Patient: sex F, age 47
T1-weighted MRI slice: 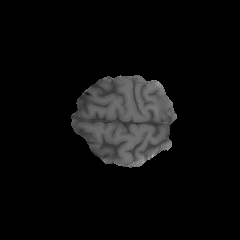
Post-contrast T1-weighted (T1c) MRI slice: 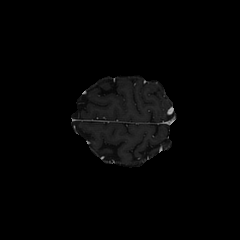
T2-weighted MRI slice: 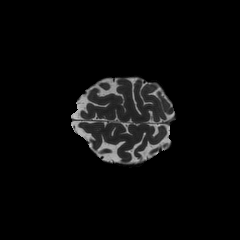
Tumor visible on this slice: no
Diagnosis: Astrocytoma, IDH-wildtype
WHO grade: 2